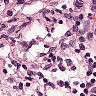
Metastatic tissue present: no